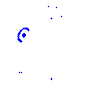
Particle: kaon